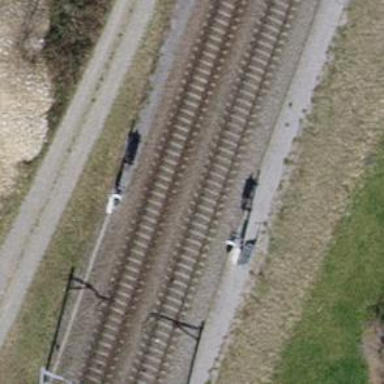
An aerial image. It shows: Railway signal.